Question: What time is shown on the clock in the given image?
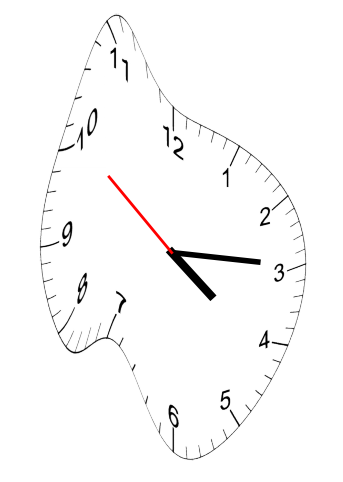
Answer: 04:14:51